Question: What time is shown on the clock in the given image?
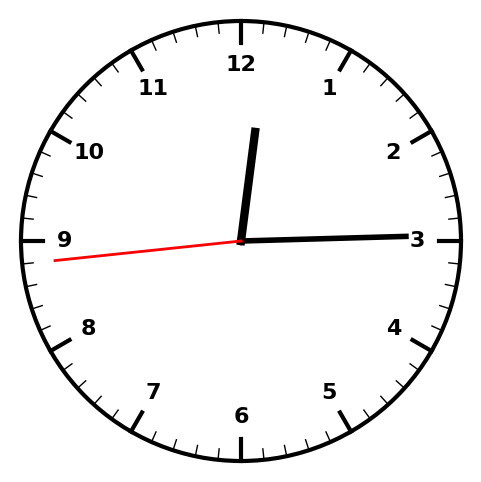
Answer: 12:14:44